Question:
On the link I show you all my classes in my program
I have properties in my 'customerframe' class like this:
'''
public string firstName { get; set; }
public string lastName { get; set; }
public CustomerFiles.Phone phone { get; set; }
public CustomerFiles.Email email { get; set; }
public CustomerFiles.Address addressinfo { get; set; }
public string city { get; set; }
public CustomerFiles.Countries countryinfo { get; set; }
public string street { get; set; }
public string zipcode { get; set; }
'''
but my problem is that when doing this I get error pointing to these 4 properties
'''
public CustomerFiles.Phone phone { get; set; }
public CustomerFiles.Email email { get; set; }
public CustomerFiles.Address addressinfo { get; set; }
public CustomerFiles.Countries countryinfo { get; set; }
'''
The error is this
> inconsistent accessibility property type is less accessible than
property
Further down in class and I'll do the following:
'''
contact.FirstName = tbFirstName.Text;
firstName = contact.FirstName;
contact.LastName = tbLastName.Text;
lastName = contact.LastName;
contact.PhoneData = tbCellPhone.Text;
phone = contact.PhoneData;
contact.EmailData = tbHomePhone.Text;
email = contact.EmailData;
//inside address class
address.City = tbCity.Text;
city = address.City;
address.Country = cbCountry.Text;
countryinfo = address.Country;
address.Street = tbStreet.Text;
street = address.Street;
address.ZipCode = tbZipCode.Text;
zipcode = address.ZipCode;
'''
But why do I get problem with my properties? How can I solve this to make it work? thanks in advance
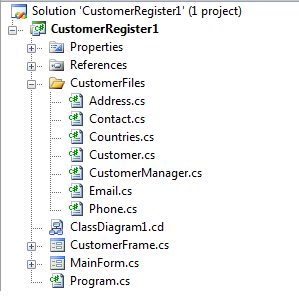
Answer: It looks like when you created the CustomerFiles.Phone class it would look something like:
'''
class Phone { }
'''
This means that the class is internal. You can't expose an internal class via a public property. That is crazy talk.
To fix, you should either change the class to be public:
'''
public class Phone { }
'''
Or the property to be internal:
'''
internal CustomerFiles.Phone phone { get; set; }
'''